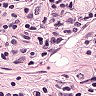
Metastatic tissue present: yes